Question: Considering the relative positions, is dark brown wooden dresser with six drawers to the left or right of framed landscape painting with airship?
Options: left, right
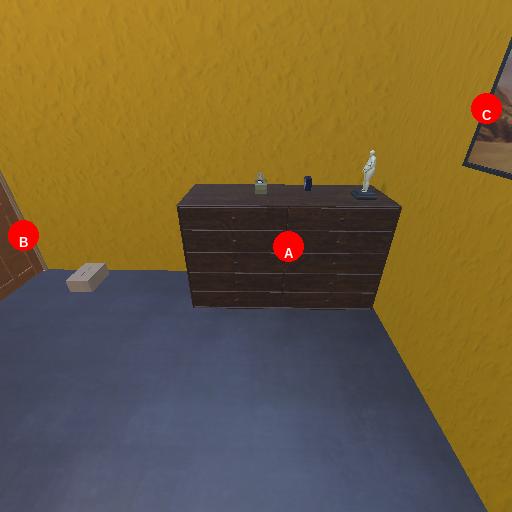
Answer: left